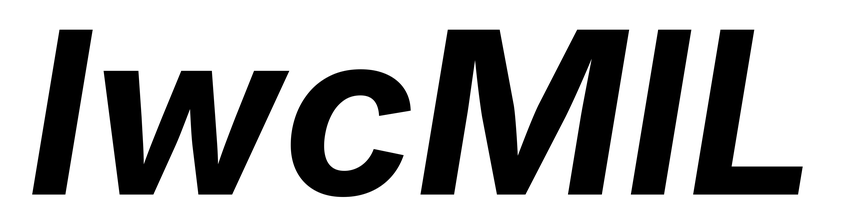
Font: Inter-Italic_Bold_Italic